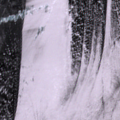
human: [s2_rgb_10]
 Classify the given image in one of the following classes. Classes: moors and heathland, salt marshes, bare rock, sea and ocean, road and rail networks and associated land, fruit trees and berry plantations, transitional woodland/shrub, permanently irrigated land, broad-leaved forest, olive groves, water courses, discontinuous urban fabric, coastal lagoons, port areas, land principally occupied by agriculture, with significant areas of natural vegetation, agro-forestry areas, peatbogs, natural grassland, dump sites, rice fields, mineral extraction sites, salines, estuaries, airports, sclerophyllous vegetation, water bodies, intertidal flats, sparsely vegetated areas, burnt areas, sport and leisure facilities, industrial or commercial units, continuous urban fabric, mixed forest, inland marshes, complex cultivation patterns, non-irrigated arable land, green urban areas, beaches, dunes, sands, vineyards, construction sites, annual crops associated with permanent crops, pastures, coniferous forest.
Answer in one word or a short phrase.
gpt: sea and ocean